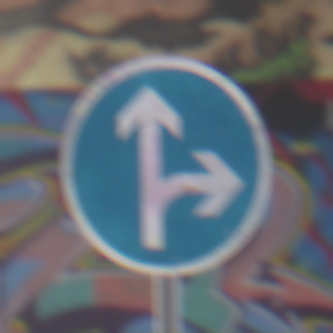
Verkehrszeichen: VorgeschriebeneFahrtrichtungGeradeausOderRechts
Umgebung: Roofed, Special
Tageszeit: Midday
Wetter: Overcast
Licht: Natural
Jahreszeit: NotSpecified
Kontrast: MediumContrast